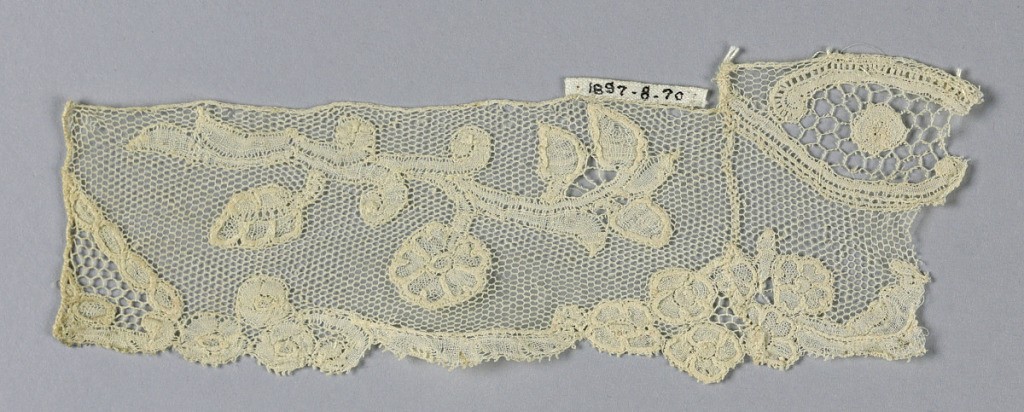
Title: Fragment
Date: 1750–1800
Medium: linen Technique: bobbin lace (Brussels-style)
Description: Small fragment of a floral border, slightly scalloped. Widely-spaced floral sprays on "vrai droschel" ground.